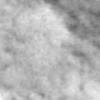
Label: no_change